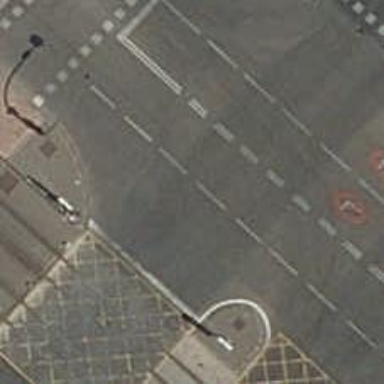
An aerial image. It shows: Road with traffic signals.